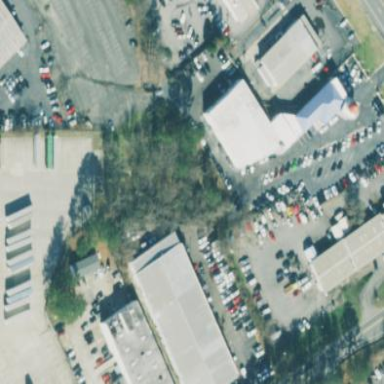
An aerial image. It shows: Building housing car shop.